Aerial crown-view tile of a tropical tree (Barro Colorado Island, Panama), acquired 20241014:
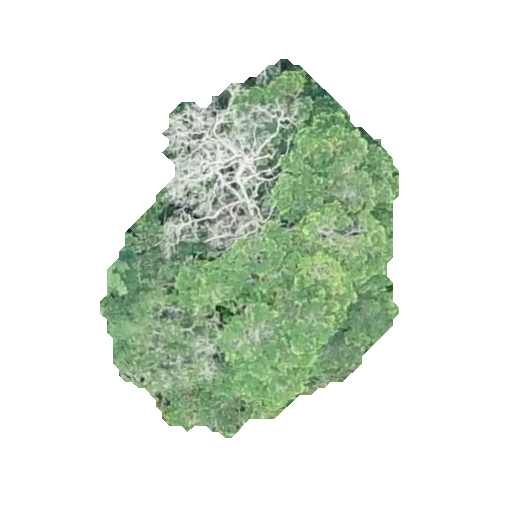
Species: Terminalia amazonia
GBIF accepted scientific name: Terminalia amazonica
Crown area: 119.672 m²